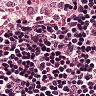
Metastatic tissue present: no